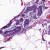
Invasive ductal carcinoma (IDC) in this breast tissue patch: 0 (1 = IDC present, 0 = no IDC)